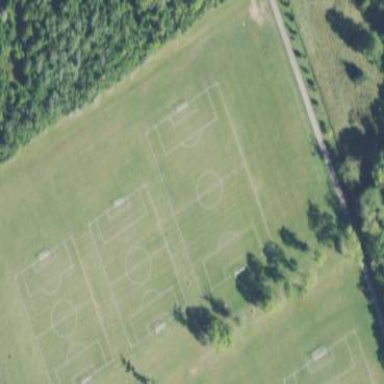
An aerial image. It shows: Soccer pitch for leisureland activities.